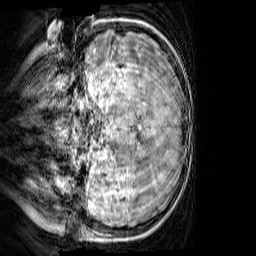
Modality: FLAIR
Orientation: coronal
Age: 9
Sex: female
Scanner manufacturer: siemens
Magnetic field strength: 3 T
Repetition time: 5 s
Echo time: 0.388 s